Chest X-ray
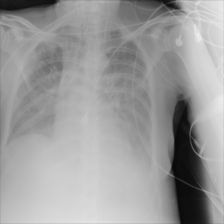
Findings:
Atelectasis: negative
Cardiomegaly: negative
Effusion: negative
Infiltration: negative
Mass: negative
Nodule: negative
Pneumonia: negative
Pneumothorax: negative
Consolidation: negative
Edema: negative
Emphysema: negative
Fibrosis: negative
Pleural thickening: negative
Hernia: negative